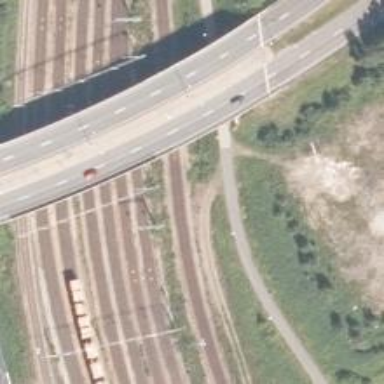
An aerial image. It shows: Electrified rail siding with contact line.